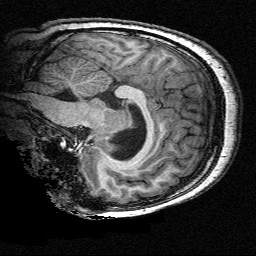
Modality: T1w
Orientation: sagittal
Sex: male
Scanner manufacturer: siemens
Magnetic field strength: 3 T
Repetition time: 2.3 s
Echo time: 0.00336 s